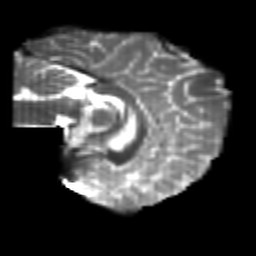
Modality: T2w
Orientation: sagittal
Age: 26
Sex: female
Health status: healthy
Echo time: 0.074 s